Question: Count the number of objects in the diagram.
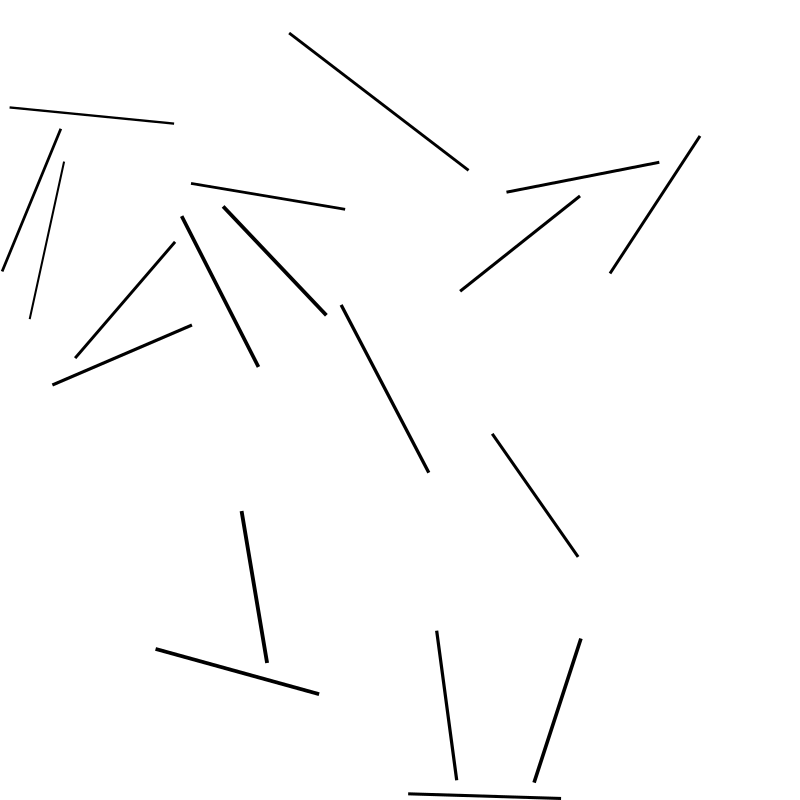
Answer: 19